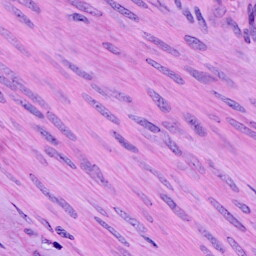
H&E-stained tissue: Cervix